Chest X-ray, PA view. Patient: 38 years old, sex F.
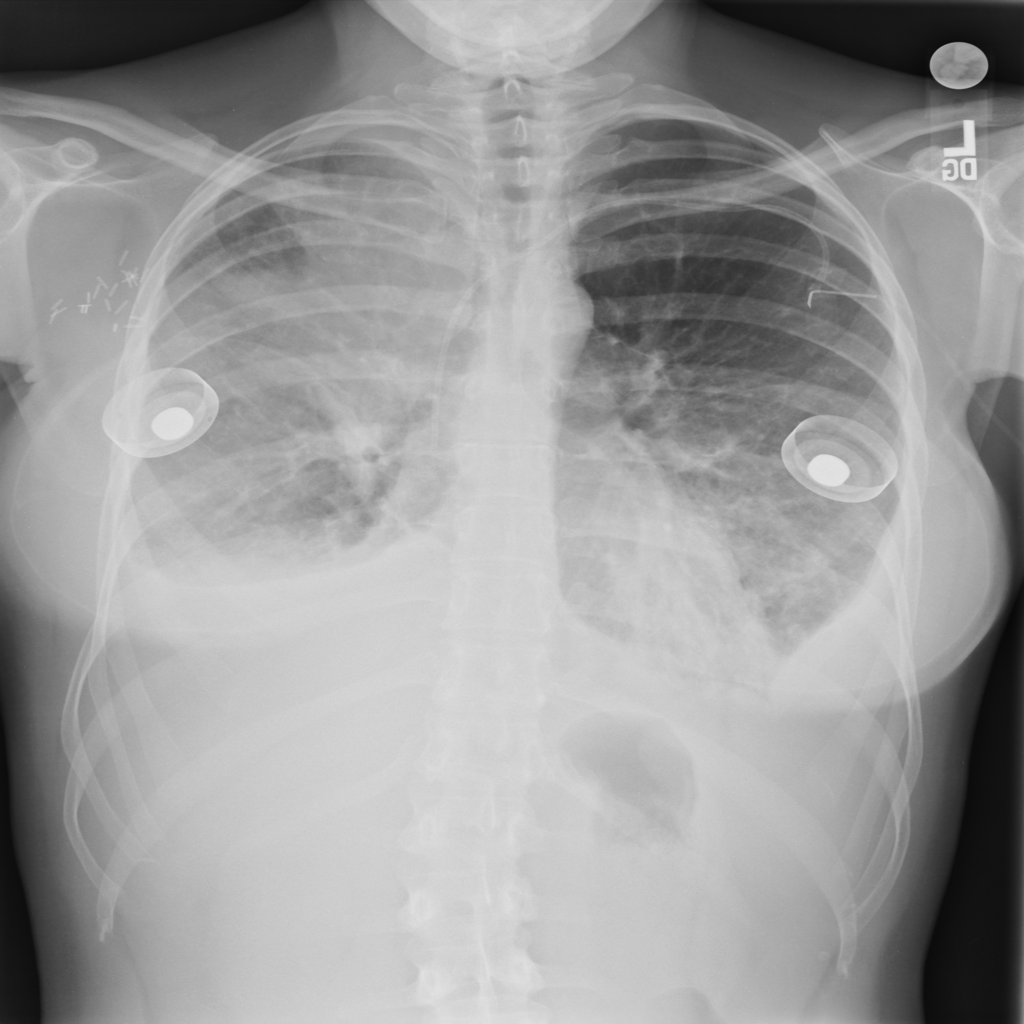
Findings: No Finding